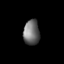
Tissue: lung
Cell type: Myeloid cells
Senescence score: 0.2018
Nuclear area (px): 398
Mean DAPI intensity: 108.832